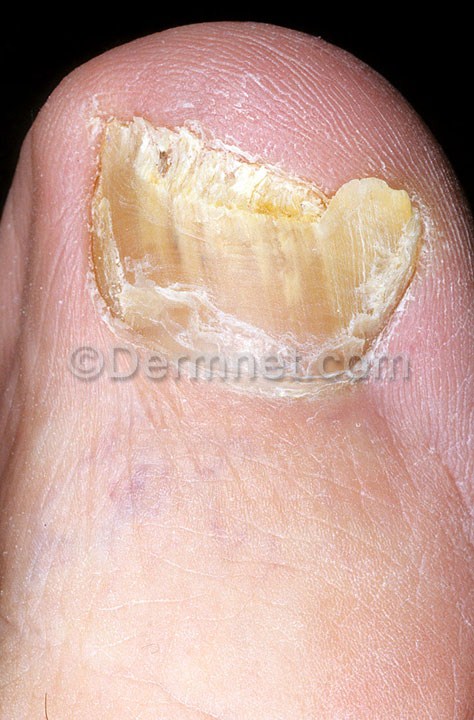
Disease: Nail Fungus and other Nail Disease